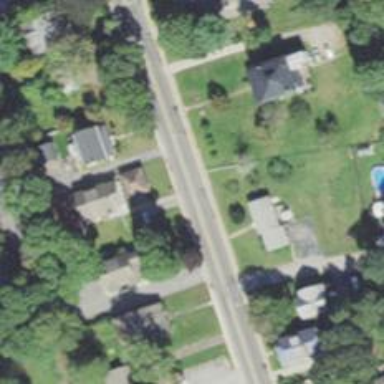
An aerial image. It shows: Residential driveway used as service road.